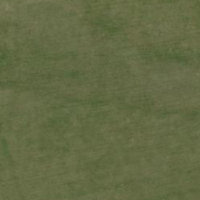
EUNIS habitat code: 52
Species observed at this site:
Tachybaptus ruficollis
Corvus cornix
Corvus corone
Ardea alba
Buteo buteo
Picus viridis
Milvus migrans